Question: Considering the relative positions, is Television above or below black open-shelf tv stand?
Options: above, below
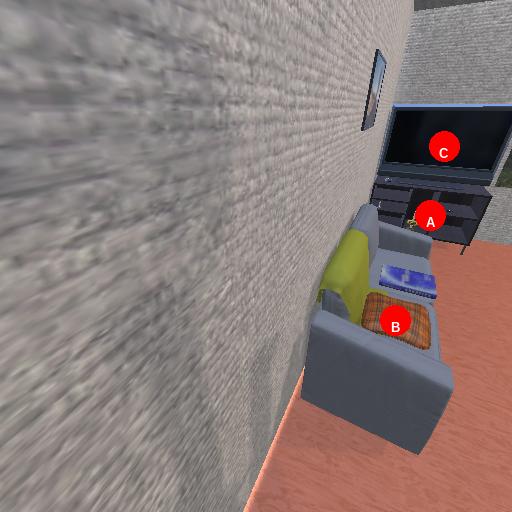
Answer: above